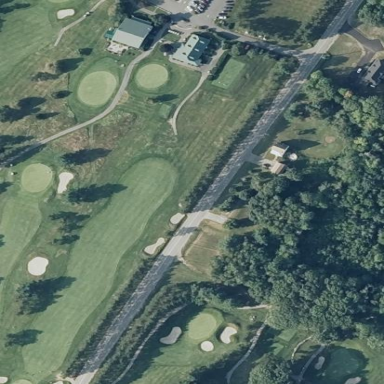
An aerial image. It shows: Well-maintained golf fairway with mown grass.